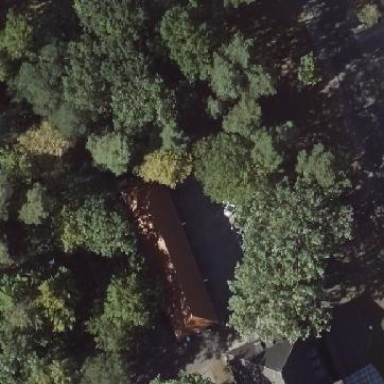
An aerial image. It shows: Service building.